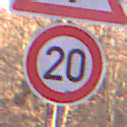
Verkehrszeichen: Geschwindigkeit20
Zusatzzeichen oben: Gefahrenstelle
Umgebung: Outdoor, Nature
Tageszeit: SunriseSunset
Wetter: Clear
Licht: Natural
Jahreszeit: Autumn
Kontrast: HighContrast